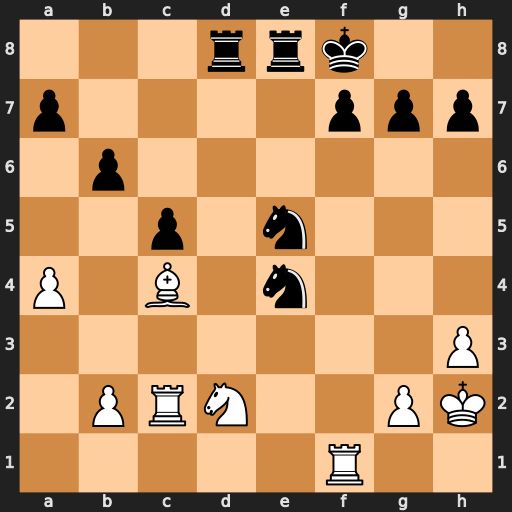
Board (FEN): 3rrk2/p4ppp/1p6/2p1n3/P1B1n3/7P/1PRN2PK/5R2
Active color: w
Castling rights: -
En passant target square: -
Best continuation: Nxe4